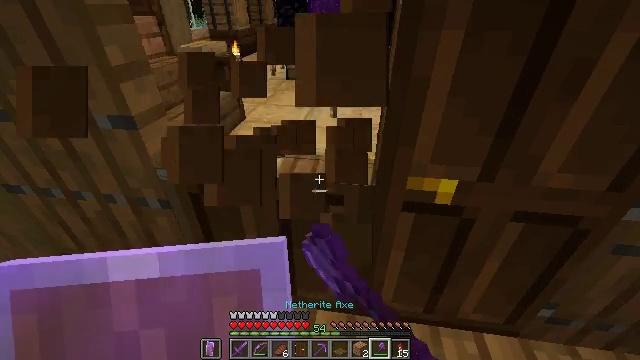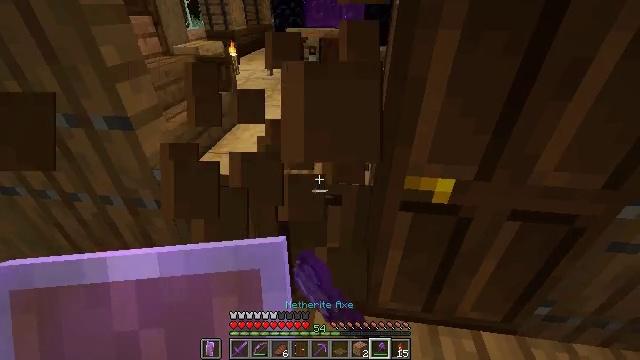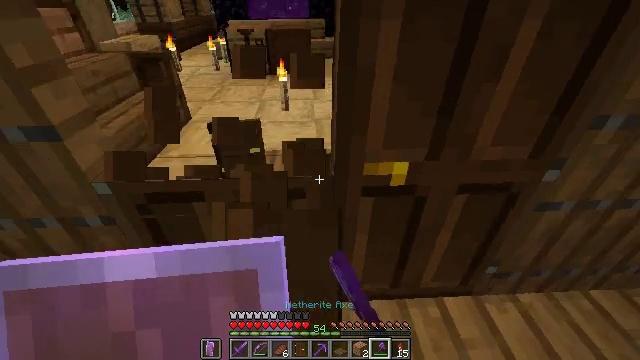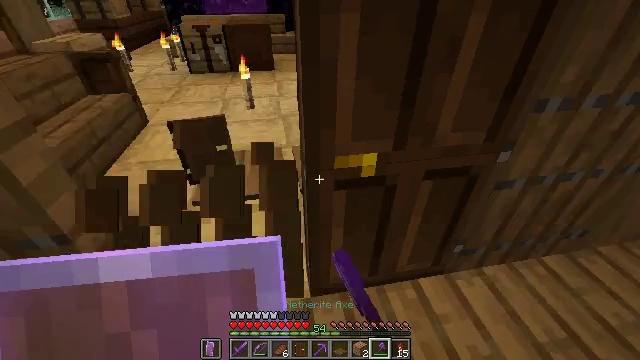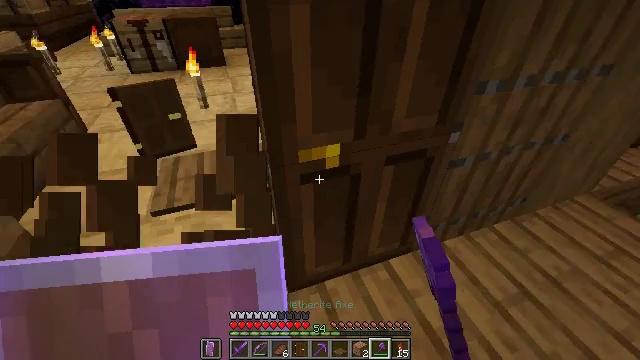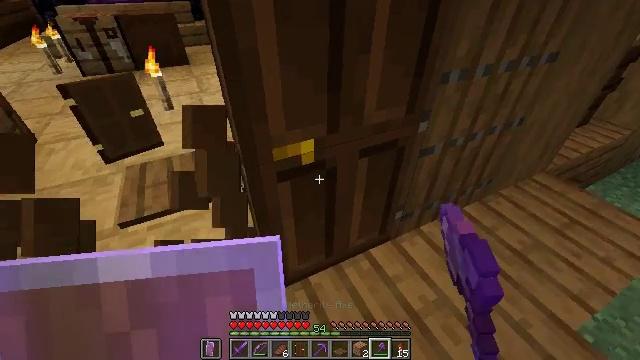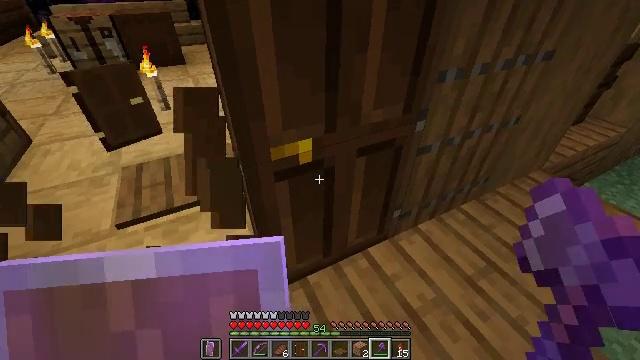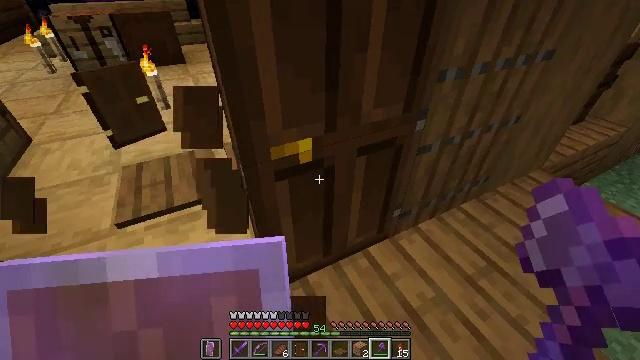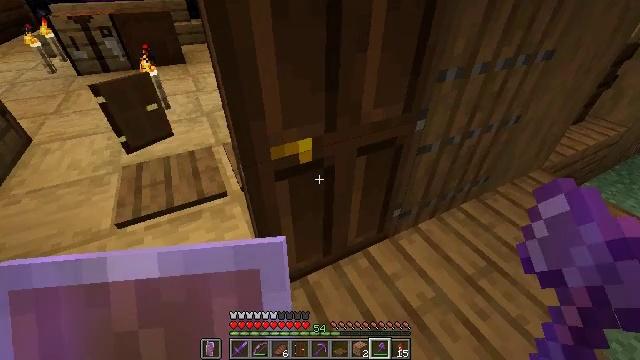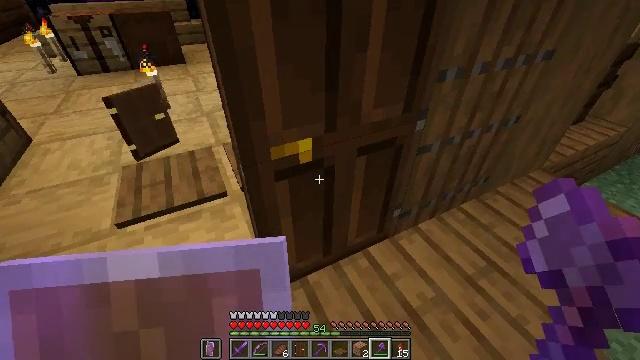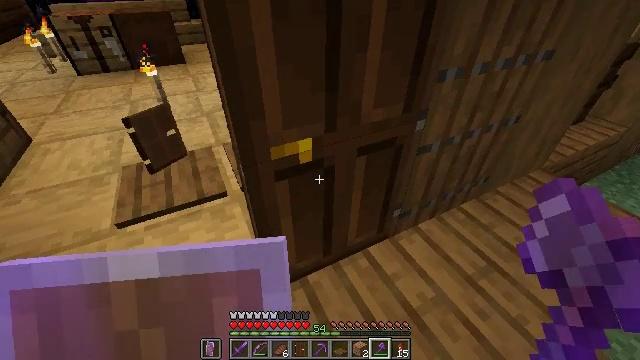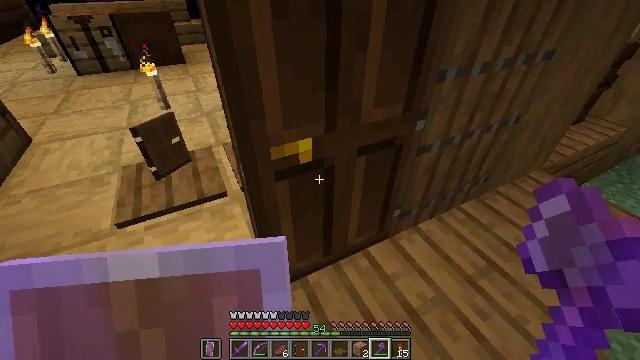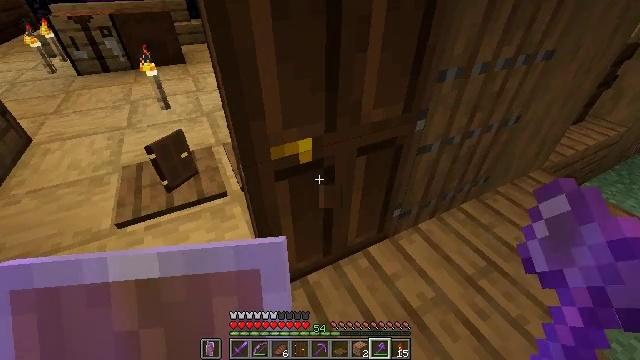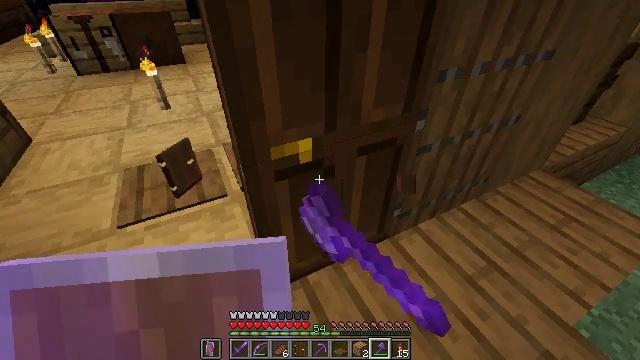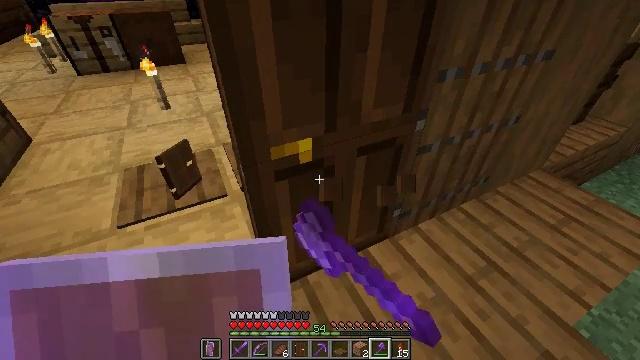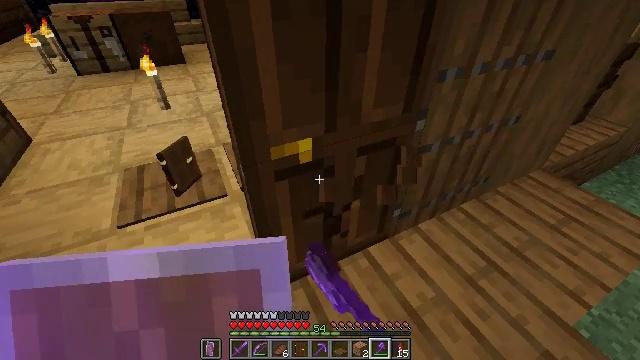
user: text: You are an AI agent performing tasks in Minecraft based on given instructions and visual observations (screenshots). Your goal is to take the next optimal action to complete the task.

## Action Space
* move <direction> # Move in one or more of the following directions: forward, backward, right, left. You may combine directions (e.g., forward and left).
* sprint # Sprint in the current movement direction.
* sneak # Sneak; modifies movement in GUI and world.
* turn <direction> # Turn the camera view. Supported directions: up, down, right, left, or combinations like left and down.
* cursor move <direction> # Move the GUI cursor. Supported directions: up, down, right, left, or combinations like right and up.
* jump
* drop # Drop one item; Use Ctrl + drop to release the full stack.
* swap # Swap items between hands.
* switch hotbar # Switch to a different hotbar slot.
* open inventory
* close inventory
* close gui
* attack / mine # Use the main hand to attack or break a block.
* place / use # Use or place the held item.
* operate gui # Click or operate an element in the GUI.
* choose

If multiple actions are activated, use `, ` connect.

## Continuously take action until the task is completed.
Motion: motion action
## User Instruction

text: Collect dark oak door into your inventory.
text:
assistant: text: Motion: no_op
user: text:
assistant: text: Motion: turn right and down
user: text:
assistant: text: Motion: turn right
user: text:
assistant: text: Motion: turn right and down
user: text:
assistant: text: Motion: turn right
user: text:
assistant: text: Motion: no_op
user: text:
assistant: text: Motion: no_op
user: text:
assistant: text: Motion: no_op
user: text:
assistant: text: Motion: no_op
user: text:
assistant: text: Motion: no_op
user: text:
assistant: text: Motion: no_op
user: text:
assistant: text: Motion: attack / mine
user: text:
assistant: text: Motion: attack / mine
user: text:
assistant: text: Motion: attack / mine
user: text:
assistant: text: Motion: attack / mine
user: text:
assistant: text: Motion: attack / mine
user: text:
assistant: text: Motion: attack / mine
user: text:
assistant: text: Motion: attack / mine
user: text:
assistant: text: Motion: attack / mine
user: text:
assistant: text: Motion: attack / mine
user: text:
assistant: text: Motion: attack / mine
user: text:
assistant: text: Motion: no_op